Interaction volume radius: 5 \u00c5
Interaction volume height: 30 \u00c5
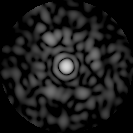
Disorder parameter: 0.8224